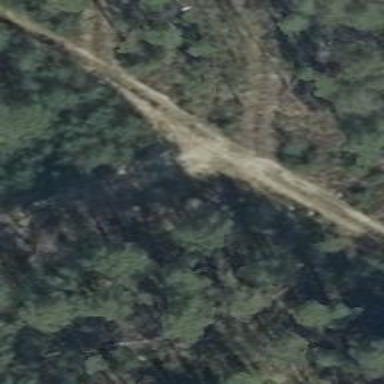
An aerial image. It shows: Track road with grade4 tracktype.